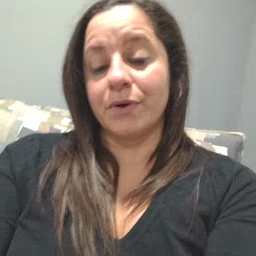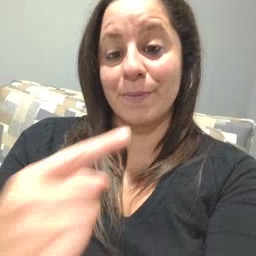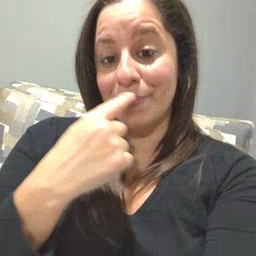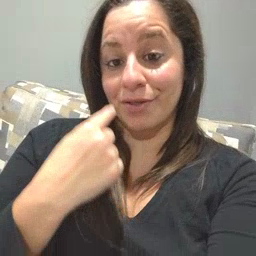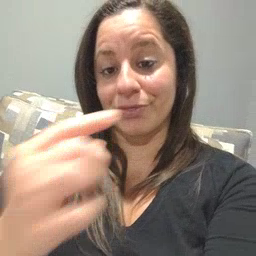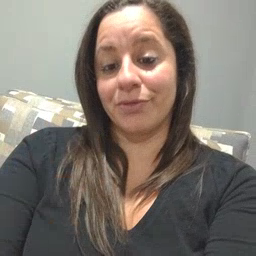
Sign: mouth